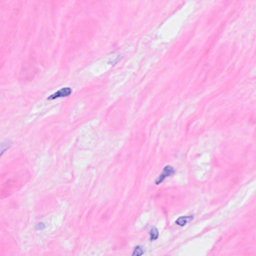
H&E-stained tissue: Breast